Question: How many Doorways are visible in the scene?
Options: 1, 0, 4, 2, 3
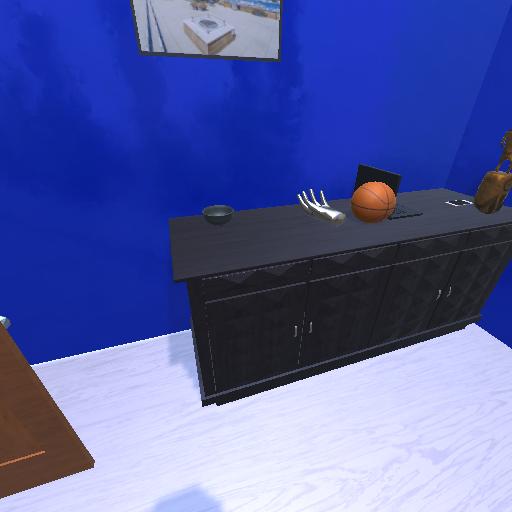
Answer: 1